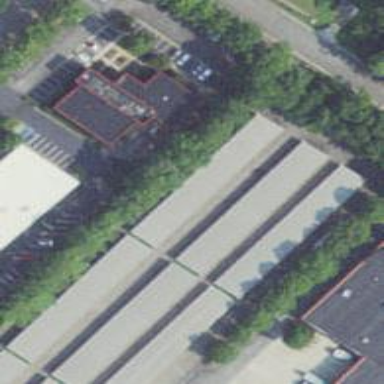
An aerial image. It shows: Commercial building.